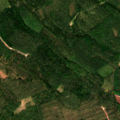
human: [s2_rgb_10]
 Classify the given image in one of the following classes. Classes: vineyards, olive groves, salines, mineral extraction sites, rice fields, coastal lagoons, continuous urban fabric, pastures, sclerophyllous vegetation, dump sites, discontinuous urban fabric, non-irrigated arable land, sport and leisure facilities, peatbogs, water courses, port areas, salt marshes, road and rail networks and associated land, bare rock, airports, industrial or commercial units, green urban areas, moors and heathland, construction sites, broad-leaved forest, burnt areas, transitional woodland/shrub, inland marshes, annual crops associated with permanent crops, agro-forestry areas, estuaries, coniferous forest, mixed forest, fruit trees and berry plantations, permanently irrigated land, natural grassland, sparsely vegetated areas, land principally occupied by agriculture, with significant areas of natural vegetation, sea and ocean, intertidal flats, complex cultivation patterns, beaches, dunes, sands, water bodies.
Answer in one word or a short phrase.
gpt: coniferous forest, mixed forest